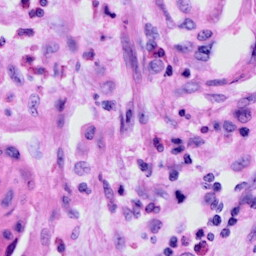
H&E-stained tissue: Cervix